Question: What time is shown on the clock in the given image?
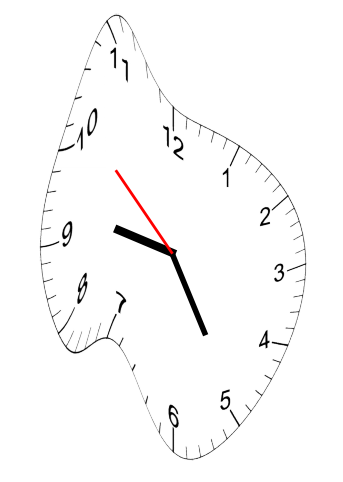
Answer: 09:24:52